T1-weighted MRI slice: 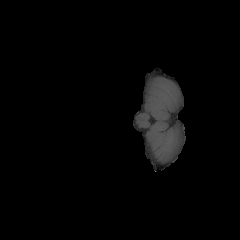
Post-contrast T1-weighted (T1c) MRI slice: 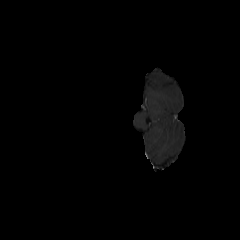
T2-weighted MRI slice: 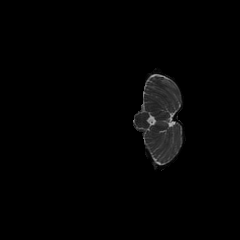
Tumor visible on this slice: no